Group 1:
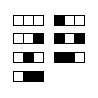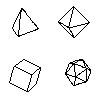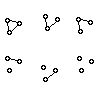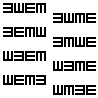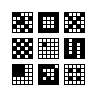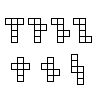
Group 2:
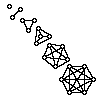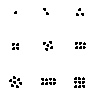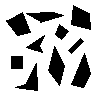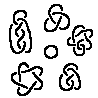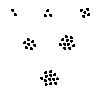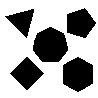
Rule separating the two groups: The completed version of the collection is finite vs. the completed version of the collection is infinite.
Concepts: finite_infinite, infinity
Comments: Related to BP379 and BP792.

An example with clusters of perfect numbers of dots would be sorted ambiguously, for the time being. Unfortunately the 3rd smallest perfect number is 496.  - _ Leo Crabbe _, Oct 18 2024
Author: Aaron David Fairbanks